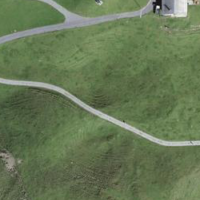
EUNIS habitat code: 23
Species observed at this site:
Plantago media